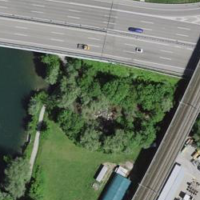
EUNIS habitat code: 57
Species observed at this site:
Motacilla cinerea